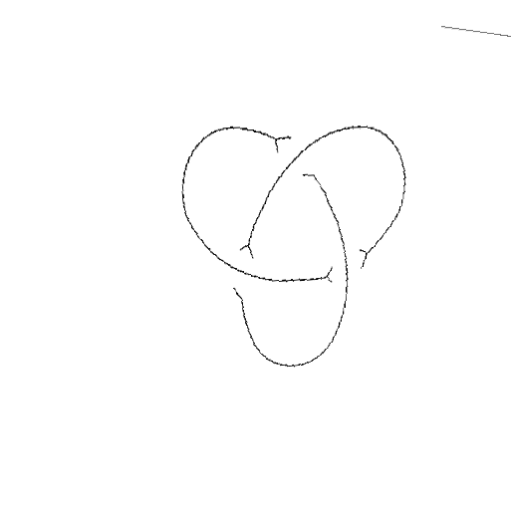
Crossing number: 3